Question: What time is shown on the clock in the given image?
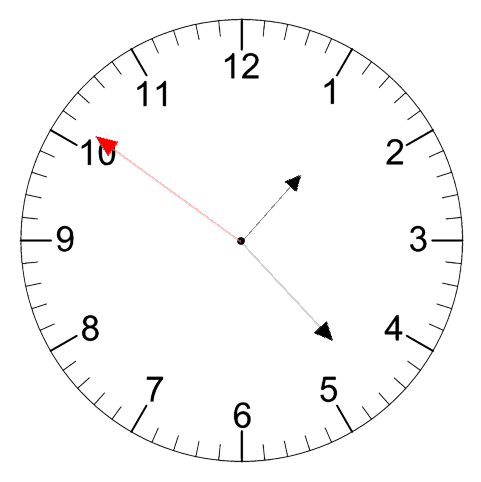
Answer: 01:22:51